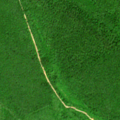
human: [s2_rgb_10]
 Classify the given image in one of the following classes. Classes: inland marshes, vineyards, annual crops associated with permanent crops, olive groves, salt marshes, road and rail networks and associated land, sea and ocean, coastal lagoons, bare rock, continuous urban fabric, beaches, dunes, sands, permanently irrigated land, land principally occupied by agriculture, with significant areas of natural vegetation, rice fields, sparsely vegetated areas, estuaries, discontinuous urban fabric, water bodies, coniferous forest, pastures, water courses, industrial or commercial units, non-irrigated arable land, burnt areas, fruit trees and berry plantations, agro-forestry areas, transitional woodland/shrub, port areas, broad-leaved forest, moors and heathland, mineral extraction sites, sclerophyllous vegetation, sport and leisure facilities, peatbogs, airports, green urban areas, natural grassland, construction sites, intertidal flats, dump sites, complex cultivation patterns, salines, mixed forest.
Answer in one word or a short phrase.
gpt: broad-leaved forest, transitional woodland/shrub